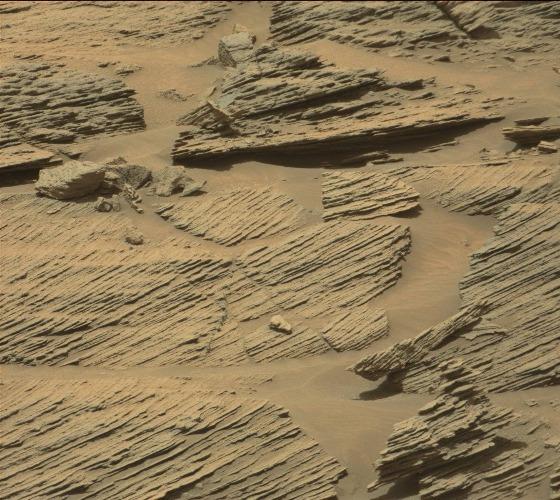
Terrain classes present: Bedrock, Gravel / Sand / Soil, Rock, Shadow